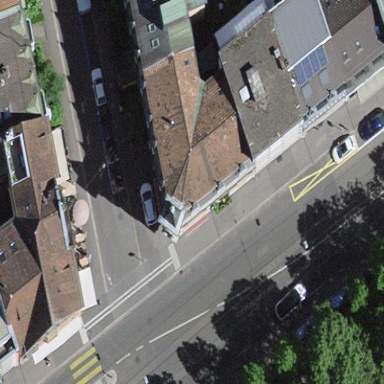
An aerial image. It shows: Apartments building with mansard roof.